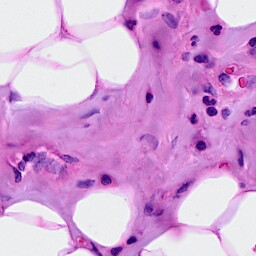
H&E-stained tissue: Breast